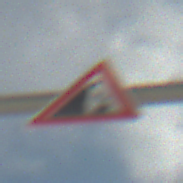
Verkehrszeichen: SteinschlagLinks
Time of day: MorningAfternoon
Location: Outdoor (Beach)
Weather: PartlyCloudy
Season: NotSpecified
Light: Natural